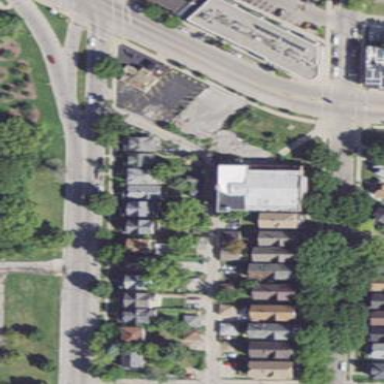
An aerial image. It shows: Sidewalk along the footway.